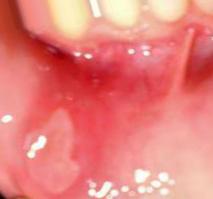
Condition: Mouth Ulcer